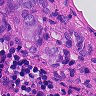
Metastatic tissue present: yes